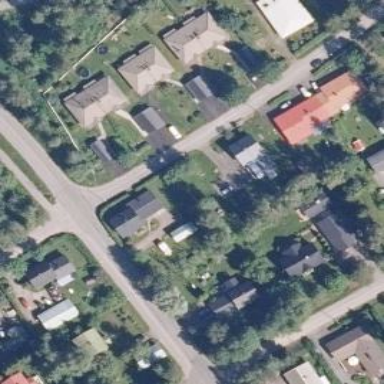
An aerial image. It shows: Charming neighbourhood.